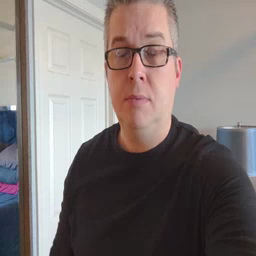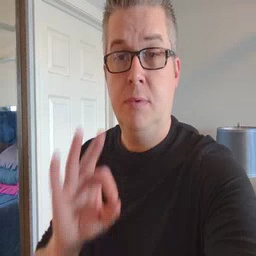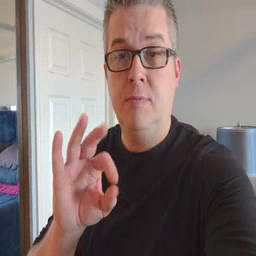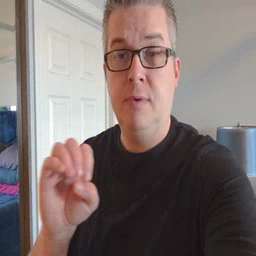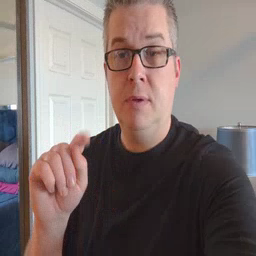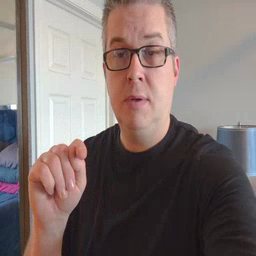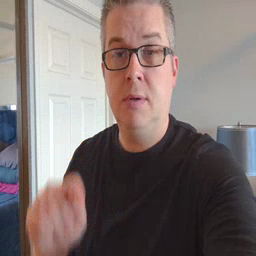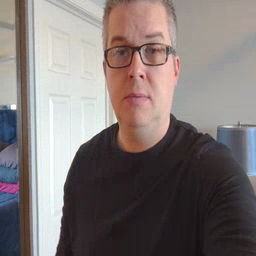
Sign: feet